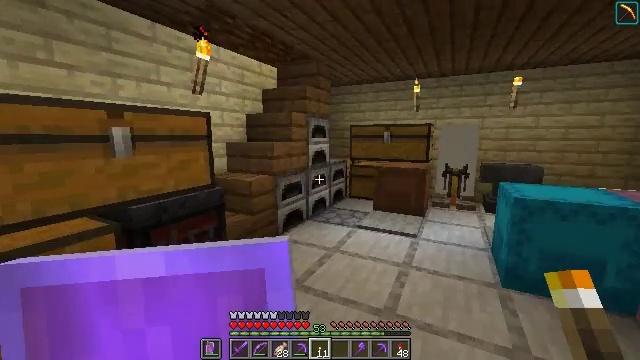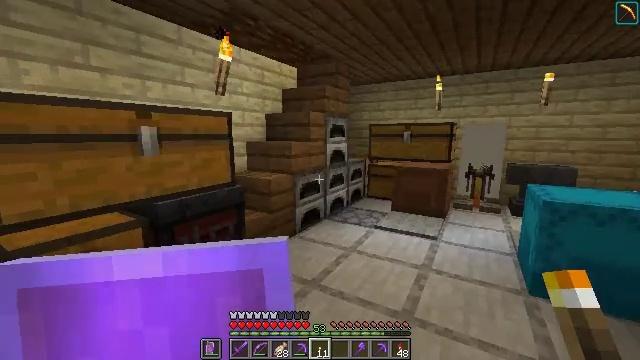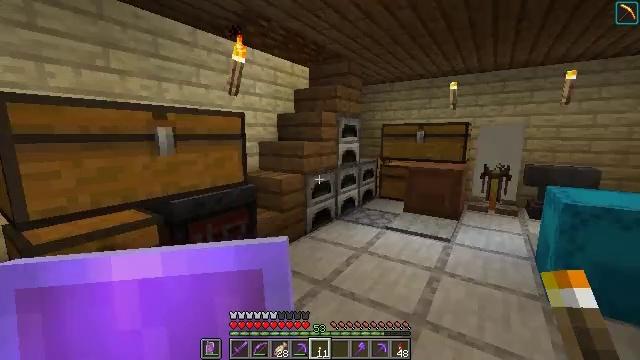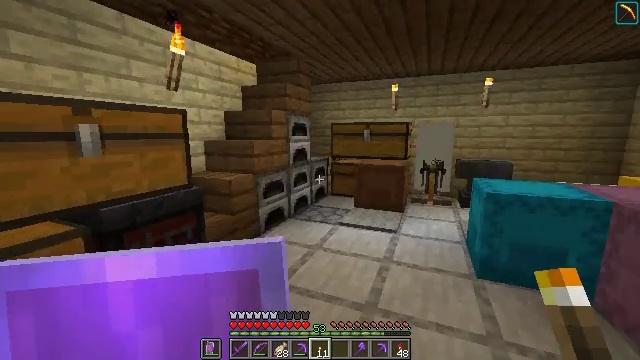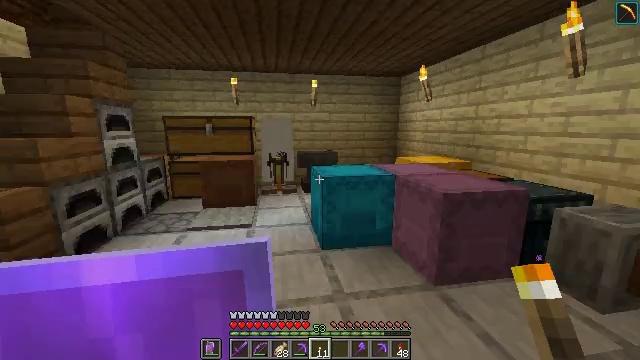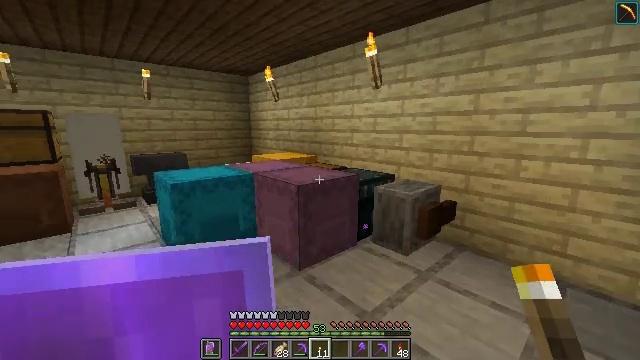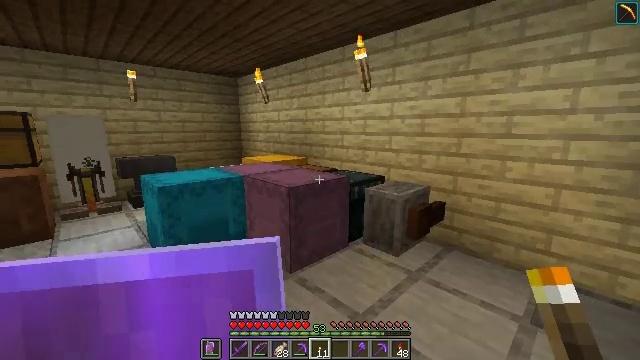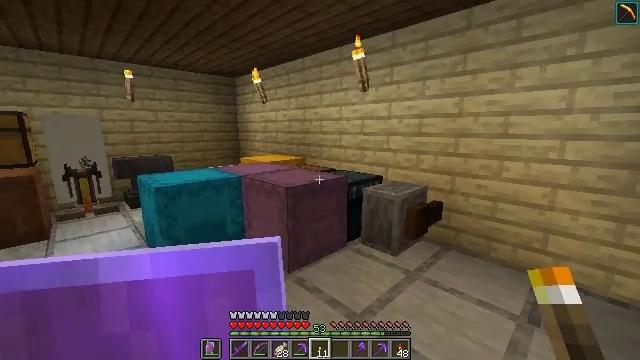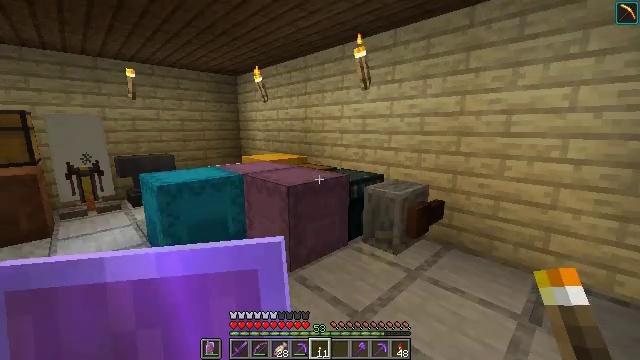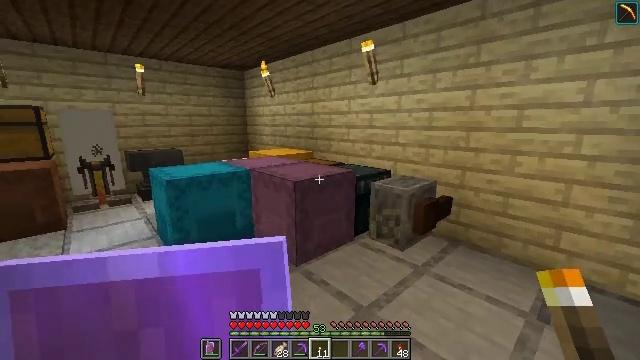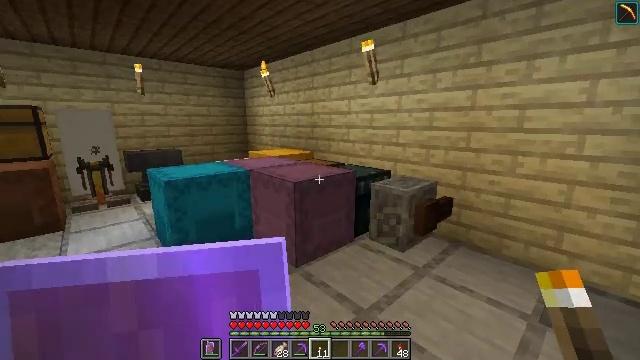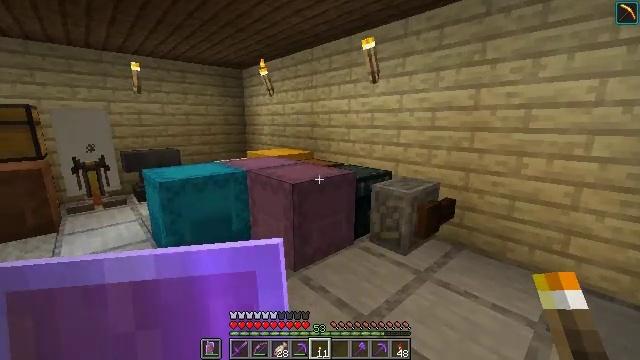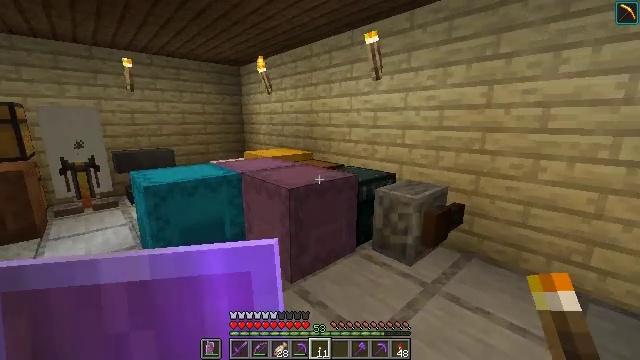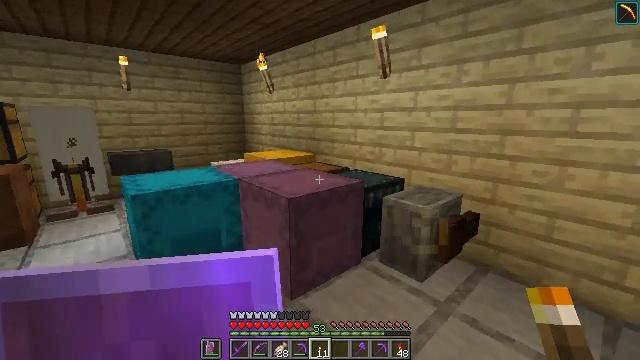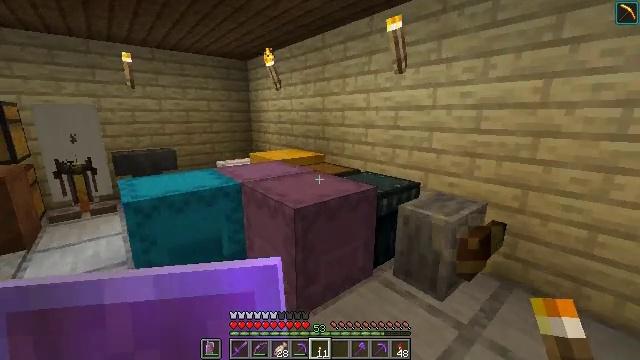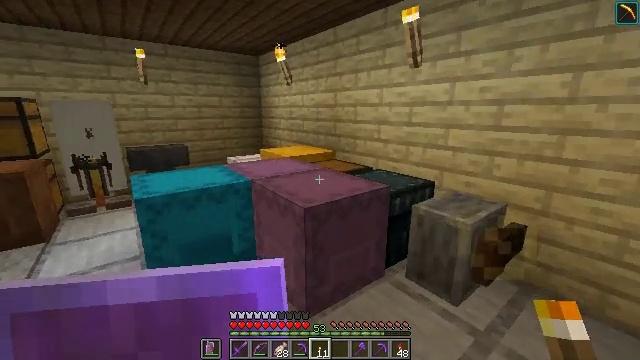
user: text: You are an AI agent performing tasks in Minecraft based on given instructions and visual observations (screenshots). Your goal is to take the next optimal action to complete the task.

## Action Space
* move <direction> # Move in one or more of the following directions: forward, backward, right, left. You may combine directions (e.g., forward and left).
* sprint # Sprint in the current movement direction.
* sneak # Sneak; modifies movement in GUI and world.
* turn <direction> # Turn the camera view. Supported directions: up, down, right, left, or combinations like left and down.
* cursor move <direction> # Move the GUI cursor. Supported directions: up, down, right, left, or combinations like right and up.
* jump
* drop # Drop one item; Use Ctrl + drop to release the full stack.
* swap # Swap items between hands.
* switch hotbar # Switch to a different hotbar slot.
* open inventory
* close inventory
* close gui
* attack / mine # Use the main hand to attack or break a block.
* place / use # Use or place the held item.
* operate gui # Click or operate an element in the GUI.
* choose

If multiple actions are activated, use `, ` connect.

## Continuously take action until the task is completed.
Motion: motion action
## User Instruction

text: Make lime stained glass in the crafting menu.
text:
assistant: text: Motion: turn left
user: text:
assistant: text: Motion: turn left
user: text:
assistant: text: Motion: turn right
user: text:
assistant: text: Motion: turn right and down
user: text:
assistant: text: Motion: turn right
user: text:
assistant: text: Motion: turn right
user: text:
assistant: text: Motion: no_op
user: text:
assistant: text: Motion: no_op
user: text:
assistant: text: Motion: turn left and down
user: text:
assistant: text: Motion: move forward
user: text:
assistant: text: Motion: move forward
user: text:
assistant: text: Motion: move forward
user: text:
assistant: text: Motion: move forward
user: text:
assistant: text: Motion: move forward, turn left
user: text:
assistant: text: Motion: move forward, turn left
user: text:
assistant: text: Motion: move forward, turn left and down
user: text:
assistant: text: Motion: move forward, turn left and down
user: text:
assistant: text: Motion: move forward, turn down
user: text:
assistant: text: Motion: move forward, turn left and down
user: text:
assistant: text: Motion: move forward, turn left and down
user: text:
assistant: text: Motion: move forward, turn left and down
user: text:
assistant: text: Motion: move forward, turn down, jump
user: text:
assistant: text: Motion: move forward, jump
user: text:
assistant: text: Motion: move forward, jump
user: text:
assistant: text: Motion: move forward, turn left and down, jump
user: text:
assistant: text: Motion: turn down
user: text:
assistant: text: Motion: no_op
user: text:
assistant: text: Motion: no_op
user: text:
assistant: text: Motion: no_op
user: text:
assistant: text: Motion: no_op